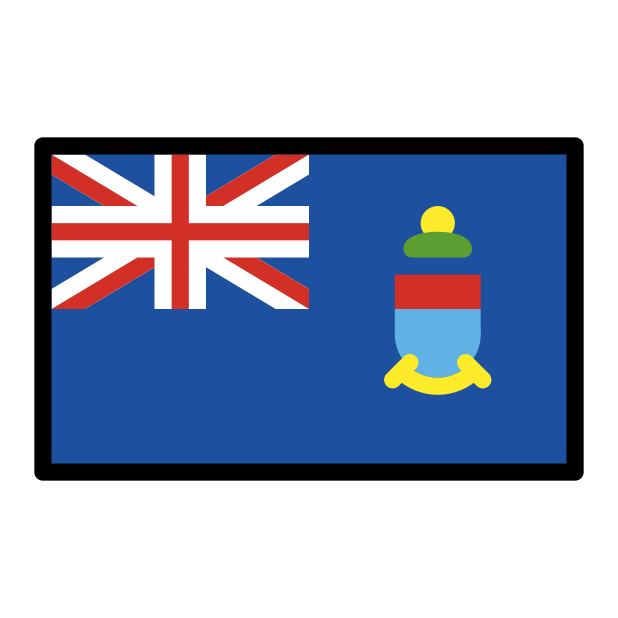
flag: Cayman Islands